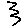
Label: zigzag